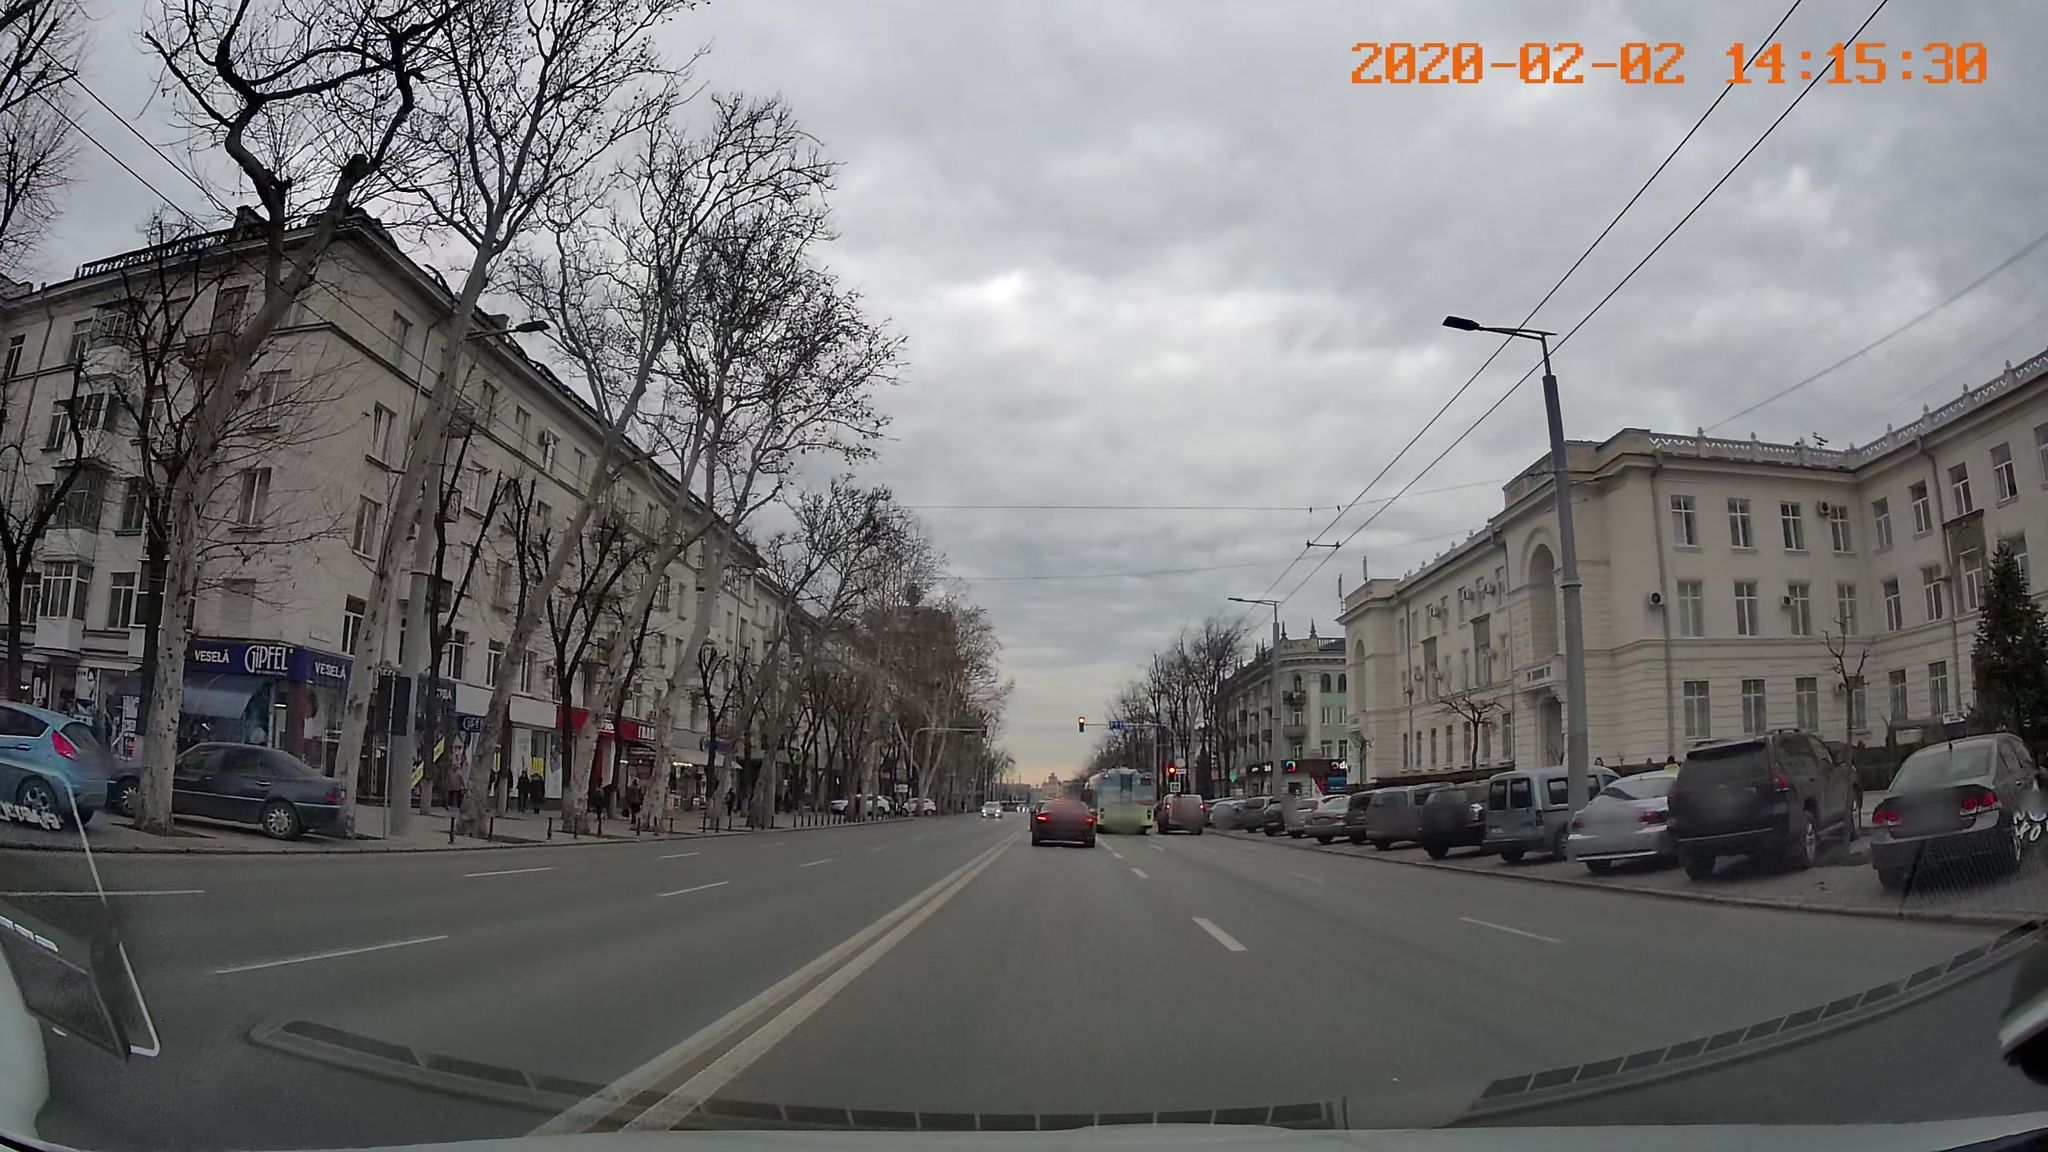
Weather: cloudy
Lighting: day
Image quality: good
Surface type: driving surface
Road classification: primary
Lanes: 6
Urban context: urban centre
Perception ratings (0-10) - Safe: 6.3, Lively: 5.72, Beautiful: 3.61, Boring: 5.01, Depressing: 2.47, Wealthy: 4.91